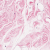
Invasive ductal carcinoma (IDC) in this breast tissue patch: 0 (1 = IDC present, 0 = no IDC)